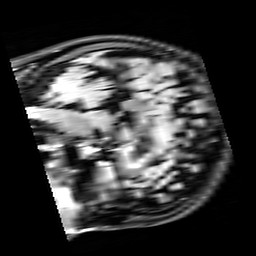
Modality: FLAIR
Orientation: sagittal
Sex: female
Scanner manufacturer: siemens
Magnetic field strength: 3 T
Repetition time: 10 s
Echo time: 0.09 s